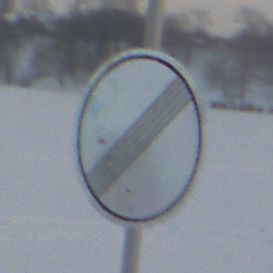
Verkehrszeichen: EndeSaemtlicherBegrenzungen
Umgebung: Outdoor, Nature
Tageszeit: SunriseSunset
Wetter: PartlyCloudy
Licht: Natural
Jahreszeit: NotSpecified
Kontrast: LowContrast